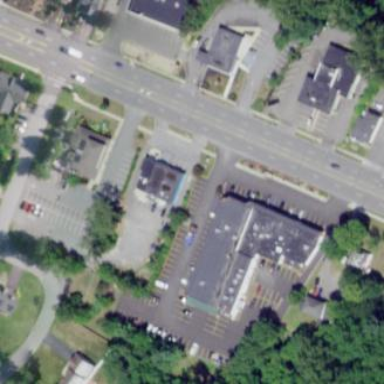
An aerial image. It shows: Retail area.